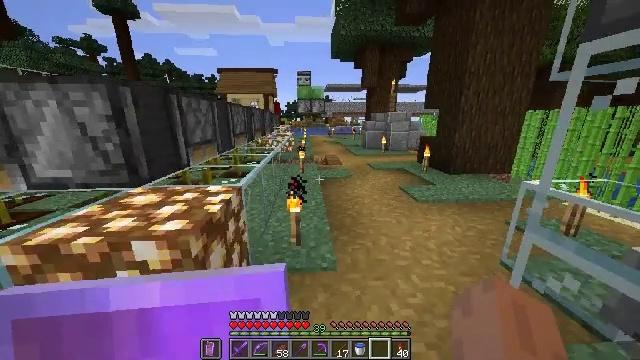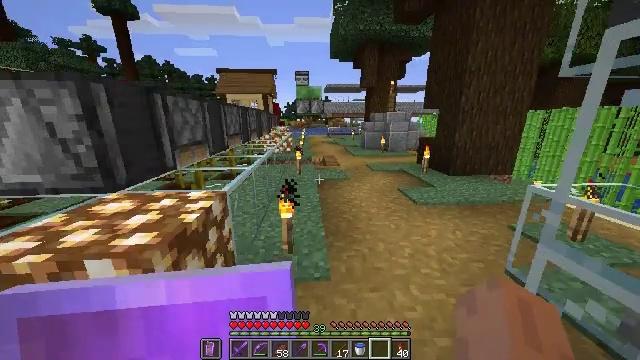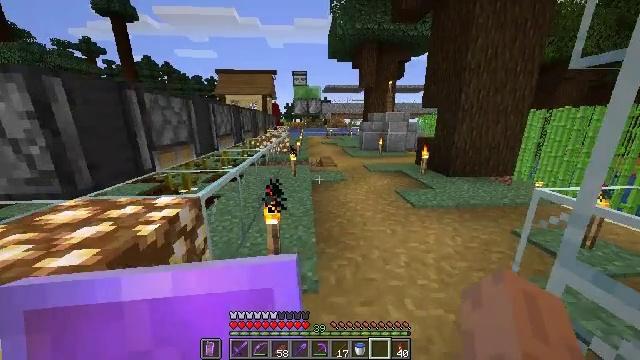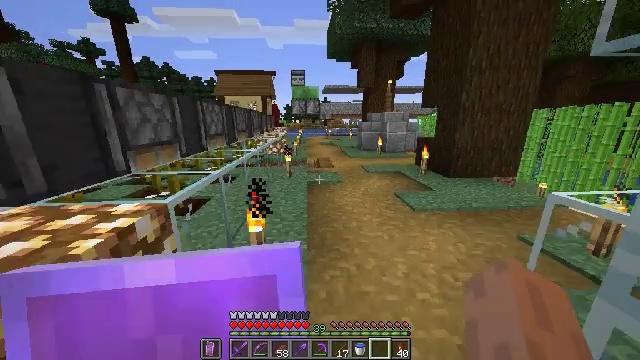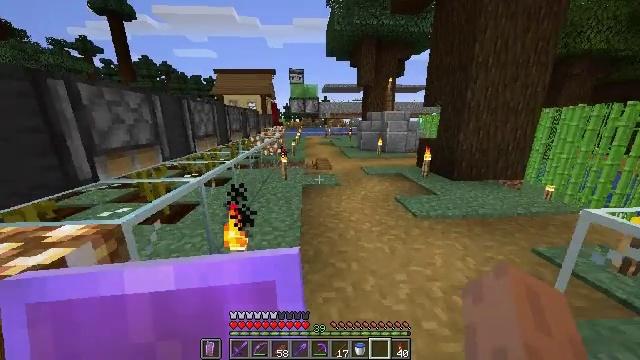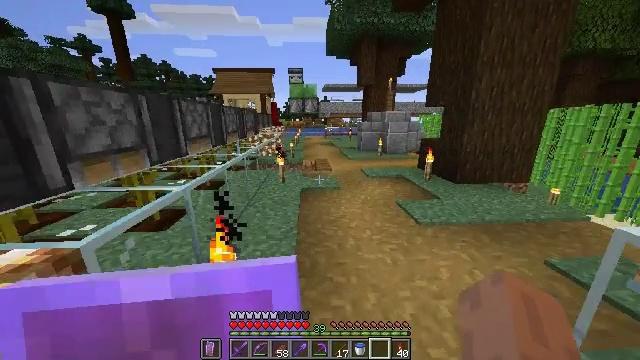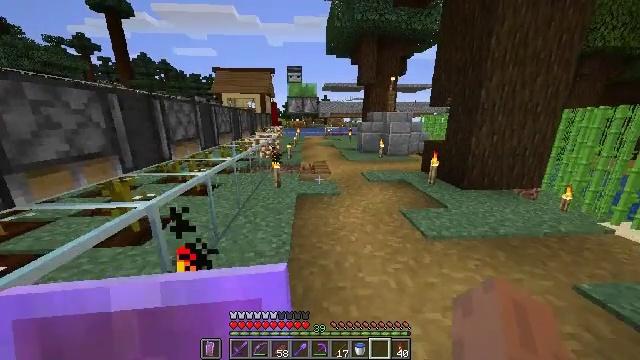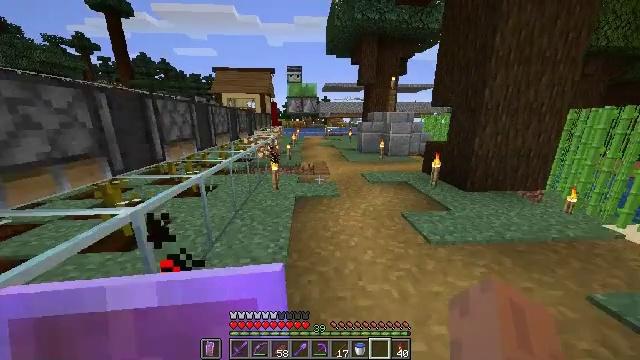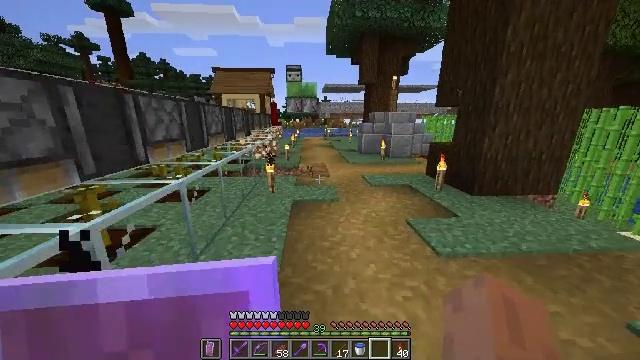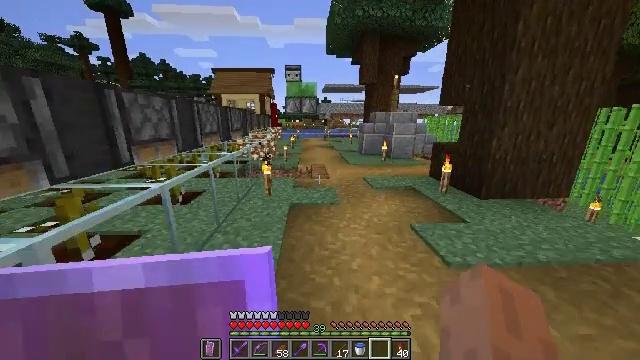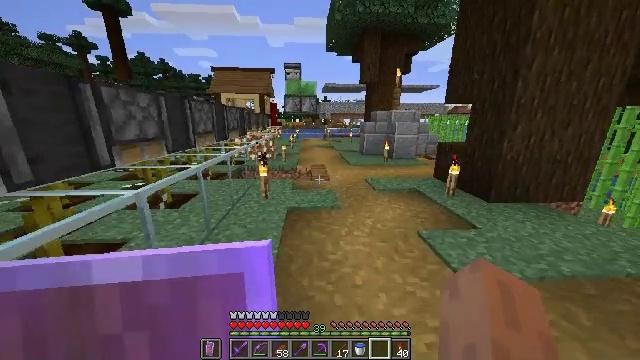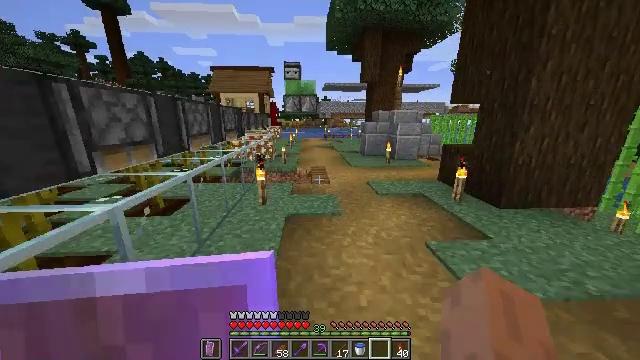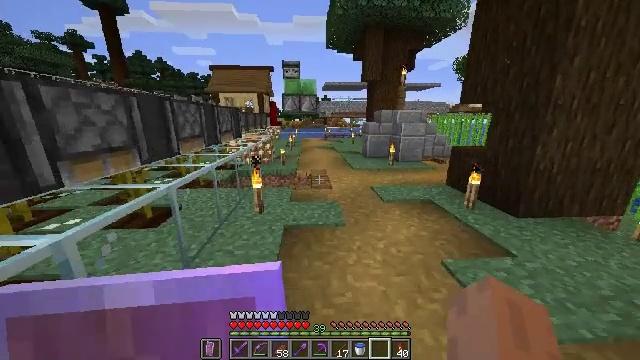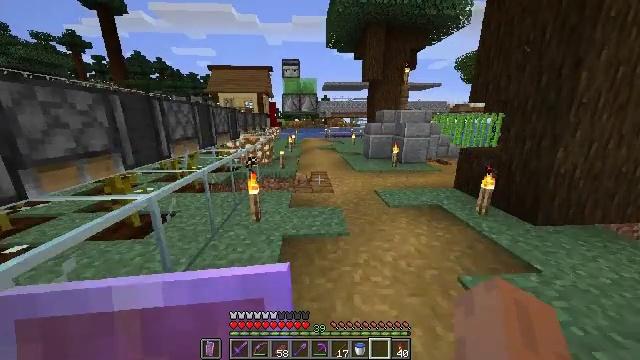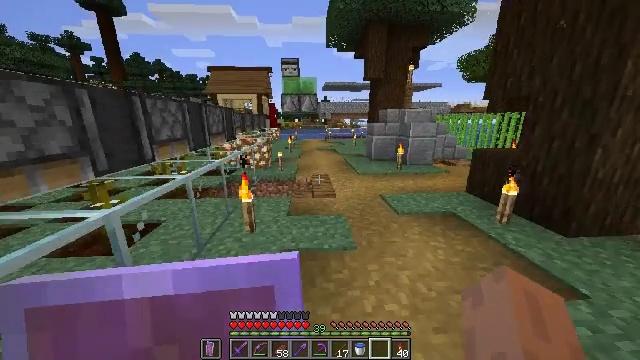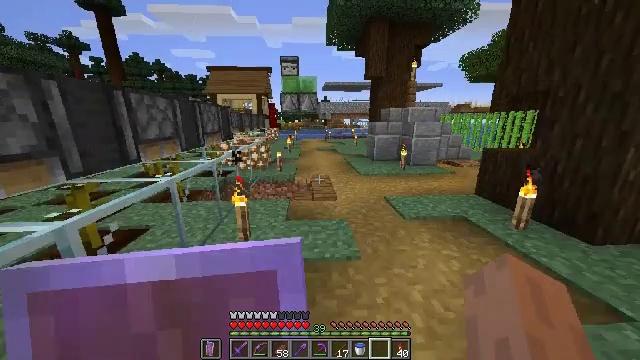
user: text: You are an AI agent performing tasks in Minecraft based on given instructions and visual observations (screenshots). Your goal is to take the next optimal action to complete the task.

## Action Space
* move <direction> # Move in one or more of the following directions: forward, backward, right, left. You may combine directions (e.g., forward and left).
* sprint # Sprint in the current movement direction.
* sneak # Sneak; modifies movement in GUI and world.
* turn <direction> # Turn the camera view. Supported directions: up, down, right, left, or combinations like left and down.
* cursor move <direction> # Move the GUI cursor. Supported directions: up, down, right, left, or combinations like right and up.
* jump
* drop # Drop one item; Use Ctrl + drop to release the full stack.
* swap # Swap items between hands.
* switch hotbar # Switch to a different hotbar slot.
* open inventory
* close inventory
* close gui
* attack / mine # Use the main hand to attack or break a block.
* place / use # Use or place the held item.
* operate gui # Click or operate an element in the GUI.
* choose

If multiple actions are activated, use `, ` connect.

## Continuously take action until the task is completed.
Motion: motion action
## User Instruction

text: craft item cyan carpet
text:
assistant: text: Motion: move forward and move right, sprint
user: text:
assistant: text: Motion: move forward and move right, sprint
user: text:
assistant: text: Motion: move forward, sprint
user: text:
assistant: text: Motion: move forward, sprint
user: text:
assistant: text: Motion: move forward, sprint
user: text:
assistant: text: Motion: move forward, sprint
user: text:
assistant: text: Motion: move forward, sprint
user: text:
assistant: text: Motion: move forward, sprint
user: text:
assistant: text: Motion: move forward, sprint
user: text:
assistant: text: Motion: move forward, sprint
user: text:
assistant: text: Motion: move forward, sprint
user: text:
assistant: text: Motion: move forward, sprint
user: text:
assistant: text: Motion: move forward, sprint
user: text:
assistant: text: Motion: move forward, sprint
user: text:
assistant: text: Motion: move forward, sprint
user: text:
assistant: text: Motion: move forward, sprint
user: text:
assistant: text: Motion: move forward, sprint
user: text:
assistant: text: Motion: move forward, sprint
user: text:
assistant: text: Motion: move forward, sprint
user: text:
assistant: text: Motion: move forward, sprint
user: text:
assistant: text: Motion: move forward, sprint
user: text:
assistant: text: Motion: move forward, sprint
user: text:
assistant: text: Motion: move forward, sprint
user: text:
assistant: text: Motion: move forward, sprint
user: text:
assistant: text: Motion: move forward, sprint
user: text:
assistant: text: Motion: move forward, sprint
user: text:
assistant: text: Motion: move forward, sprint
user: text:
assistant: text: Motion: move forward, sprint
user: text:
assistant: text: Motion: move forward, sprint
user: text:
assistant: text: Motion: move forward, sprint